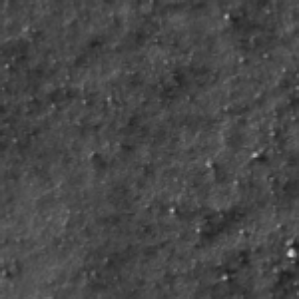
Label: frost